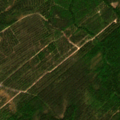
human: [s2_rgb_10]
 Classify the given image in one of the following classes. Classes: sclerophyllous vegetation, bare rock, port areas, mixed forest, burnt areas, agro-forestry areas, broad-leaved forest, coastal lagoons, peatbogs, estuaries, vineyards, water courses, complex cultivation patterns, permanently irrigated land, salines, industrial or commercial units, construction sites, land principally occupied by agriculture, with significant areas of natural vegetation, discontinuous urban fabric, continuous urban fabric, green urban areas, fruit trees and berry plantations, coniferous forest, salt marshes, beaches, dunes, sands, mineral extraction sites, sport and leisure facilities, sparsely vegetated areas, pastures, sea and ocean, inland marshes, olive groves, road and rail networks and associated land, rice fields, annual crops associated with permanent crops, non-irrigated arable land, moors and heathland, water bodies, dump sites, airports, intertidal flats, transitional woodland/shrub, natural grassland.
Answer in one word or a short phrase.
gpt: coniferous forest, mixed forest